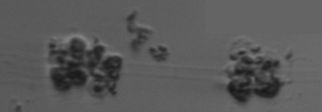
Label: Leptocylindrus_mediterraneus